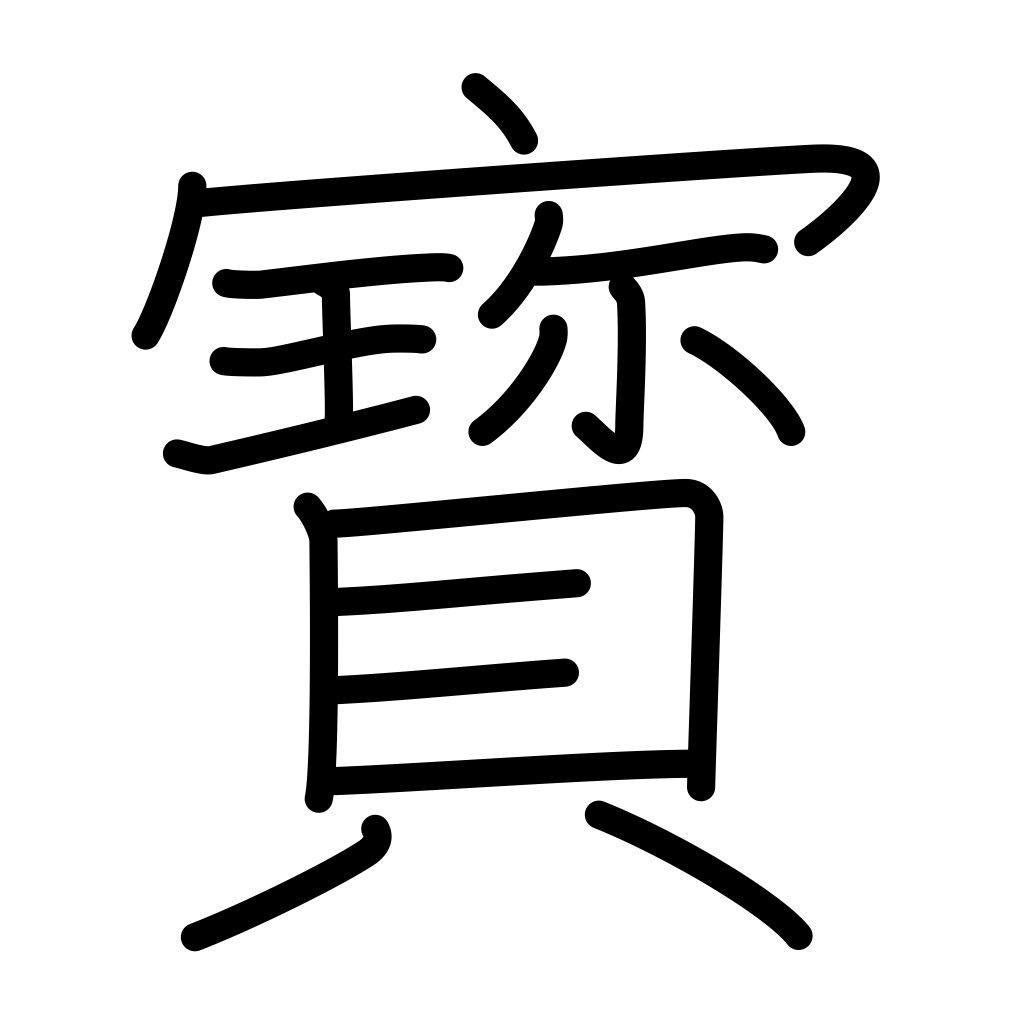
Meaning: treasure, jewel, precious, rare